Field crop: tomato
Growth stage: 2
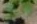
Species: solanum